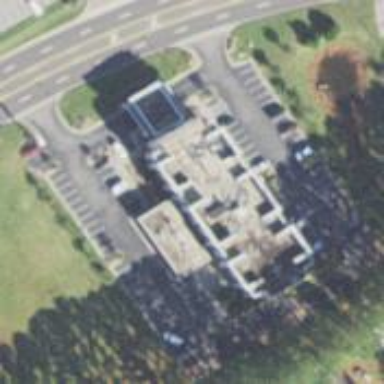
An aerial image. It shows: Hotel building.